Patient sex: F
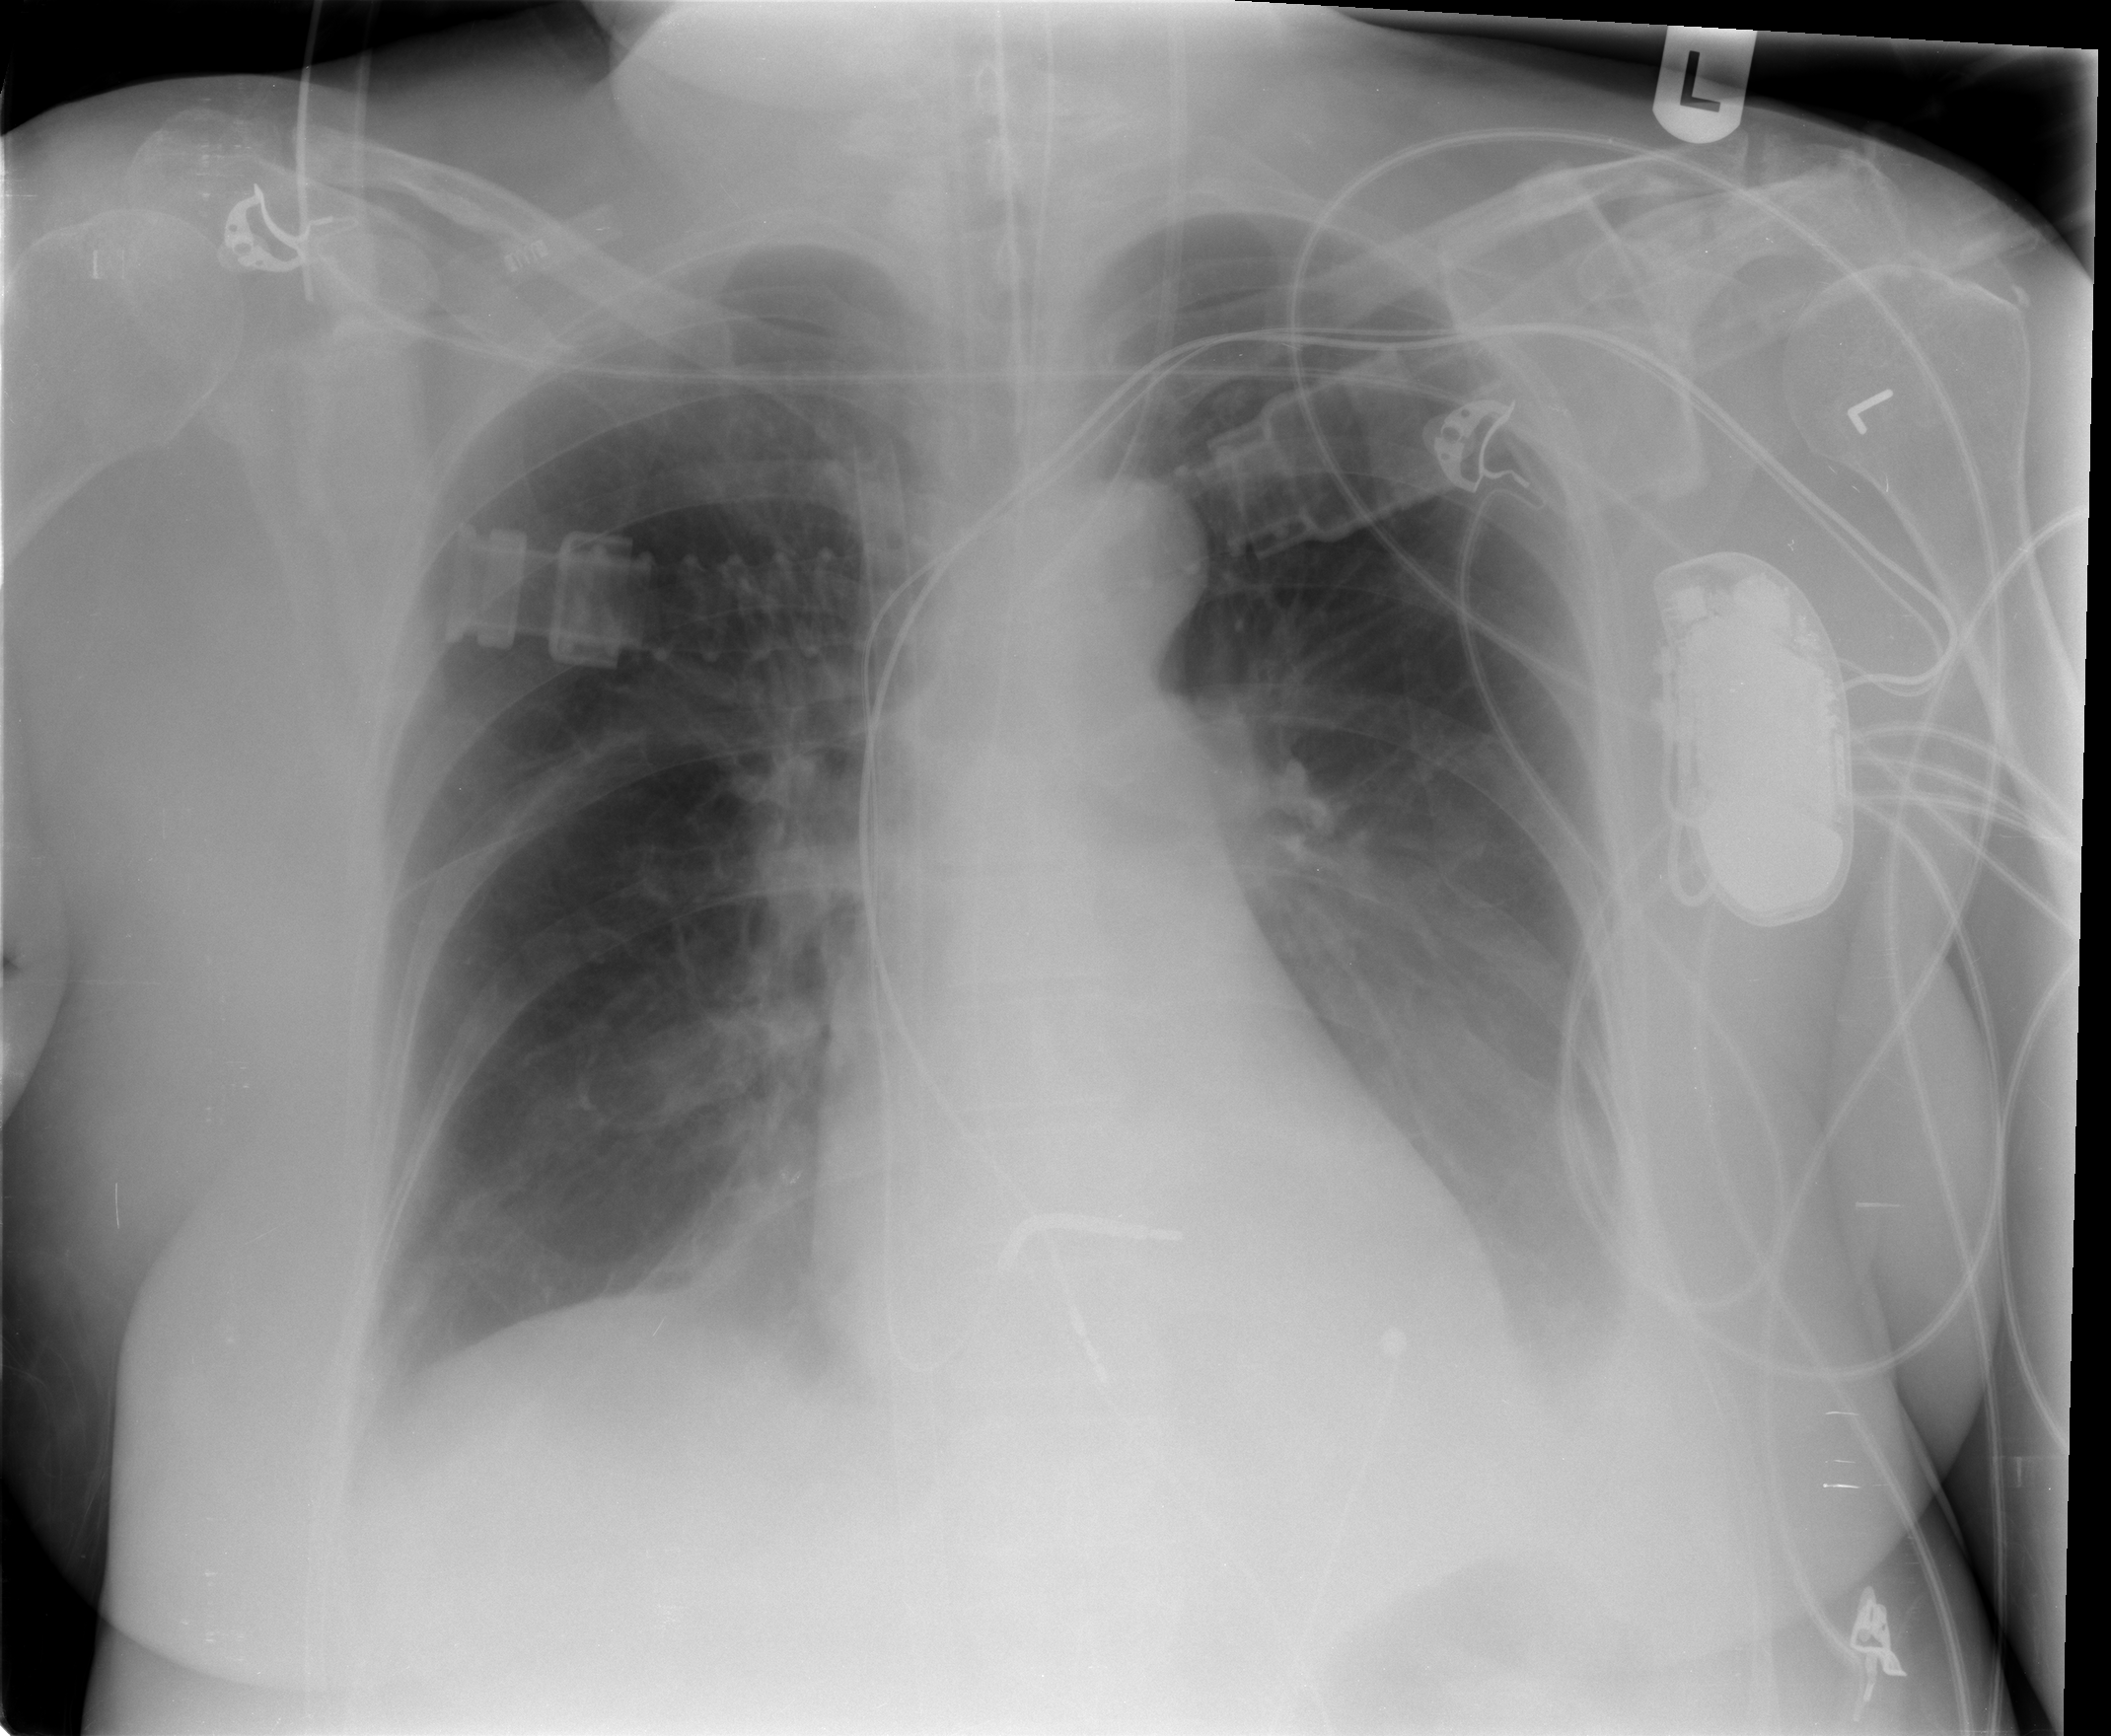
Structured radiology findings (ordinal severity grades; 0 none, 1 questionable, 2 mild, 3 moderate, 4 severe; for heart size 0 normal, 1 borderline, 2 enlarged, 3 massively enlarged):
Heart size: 0
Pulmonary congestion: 0
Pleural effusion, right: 1
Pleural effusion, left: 2
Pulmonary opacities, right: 0
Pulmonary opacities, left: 0
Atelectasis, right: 2
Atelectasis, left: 2